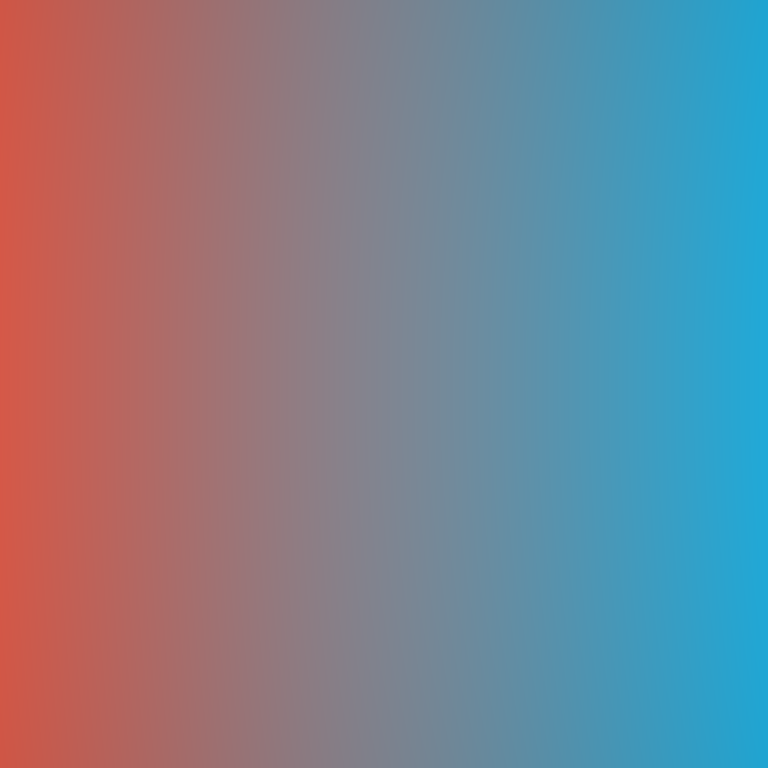
Abstract light effect, smooth gradient from warm red to cool blue, calm atmosphere, soft blend, no room, no furniture, no objects.